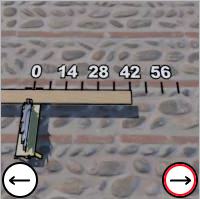
Task: length
Answer: 42
First scale value: 14.0